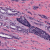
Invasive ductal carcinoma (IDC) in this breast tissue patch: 1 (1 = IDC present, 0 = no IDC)